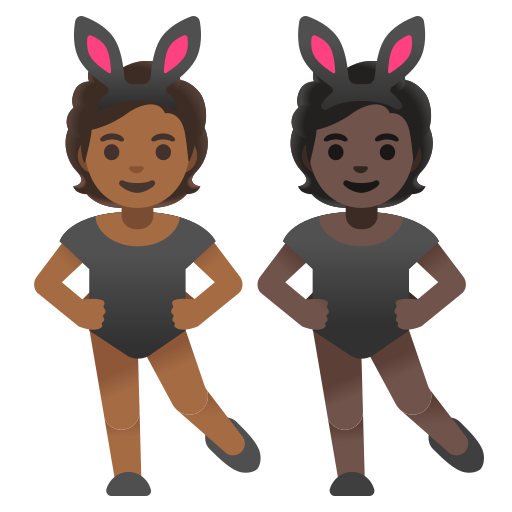
Emoji: 🧑🏾‍🐰‍🧑🏿